Question: I am working on an App that has a page with a listview and a edittext box at top. As you type things into the edittext box it will filter what items are shown in the listview. The problem I am having is with the fast scroll icon that appears on the side of the slider.
The scroller go out the view when i type the letter "b for example.

I have added this lines (to refresh my list scroller) and it didn't work.
'''
_filterText = (EditText) findViewById(R.id.search_box);
_filterText.addTextChangedListener(new TextWatcher(){
public void afterTextChanged(Editable s) {
_listView.setFastScrollEnabled(false);
_listView.setFastScrollEnabled(true);
}
'''
i have also se this subject and follow it, and i guess it wasn't the same problem.
<URL>
Ok, here is all my class:
'''
public class StationsFragment extends GoogleAnalyticsFragment implements Observer{
private Boolean mDebug = true;
private ListView _listView;
@Override
public View onCreateView(LayoutInflater inflater, ViewGroup container, Bundle savedInstanceState) {
super.onCreateView( inflater, container, savedInstanceState );
activity = (FragmentsActivity) getActivity();
mStationsViewContainer = inflater.inflate(R.layout.stations_activity, null);
_listView = (ListView) mStationsViewContainer.findViewById( R.id.stations_listView );
activity.getWindow().setSoftInputMode(WindowManager.LayoutParams.SOFT_INPUT_STATE_ALWAYS_HIDDEN);
_stationsAdapter = new StationsAdapter();
_listView.setAdapter(_stationsAdapter);
_listView.setVerticalScrollBarEnabled(false);
_listView.setFastScrollEnabled(true);
_listView.setScrollingCacheEnabled(true);
registerForContextMenu(_listView);
_listView.setOnItemClickListener(new OnItemClickListener() {
@Override
public void onItemClick(AdapterView<?> parent, View view, int position, long id) {
}
});
_stationsList.addObserver(this);
_filterText = (EditText) mStationsViewContainer.findViewById( R.id.search_box );
TextWatcher filterTextWatcher = new TextWatcher() {
public void afterTextChanged(Editable s) {
_listView.setFastScrollEnabled(false);
_listView.setFastScrollEnabled(true);
}
public void beforeTextChanged(CharSequence s, int start, int count, int after) {
}
public void onTextChanged(CharSequence s, int start, int before, int count) {
_filterMode = _filterText.getText().length() > 0;
_stationsAdapter.getFilter().filter(s);
}
};
_filterText.addTextChangedListener(filterTextWatcher);
_stationsAdapter.getFilter().filter("");
}
return mStationsViewContainer;
}
class StationsAdapter extends BaseAdapter implements SectionIndexer, Filterable {
HashMap<String, Integer> _alphaIndexer;
public ArrayList<Station> _filtered = new ArrayList<Station>();
String[] _sections;
MyFilter _filter;
public StationsAdapter() {
super();
_filter = new MyFilter();
}
public void updateIndex() {
_alphaIndexer = new HashMap<String, Integer>();
for (int x = 0; x < _filtered.size(); x++) {
Station s = (Station) _filtered.get(x);
// get the first letter of the store
String ch = s.getTitle().substring(0, 1);
// convert to uppercase otherwise lowercase a -z will be sorted
// after upper A-Z
ch = ch.toUpperCase();
if (!_alphaIndexer.containsKey(ch)) {
if (_filterMode) {
_alphaIndexer.put(ch, x);
} else {
_alphaIndexer.put(ch, x + _favouriteManager.getFavourites().length);
}
}
}
Set<String> sectionLetters = _alphaIndexer.keySet();
ArrayList<String> sectionList = new ArrayList<String>(sectionLetters);
Collections.sort(sectionList);
if (!_filterMode && _favouriteManager.getFavourites().length > 0) {
sectionList.add(0, "");
}
_sections = new String[sectionList.size()];
sectionList.toArray(_sections);
if (!_filterMode && _favouriteManager.getFavourites().length > 0) {
_alphaIndexer.put("", 0);
}
}
public int getCount() {
if (_filterMode) {
if (mDebug) Log.i("StationFragment","filter size ="+_filtered.size());
return _filtered.size();
} else {
return _filtered.size() + _favouriteManager.getFavourites().length;
}
}
public Object getItem(int position) {
if (_filterMode) {
return _filtered.get(position);
} else {
if (position < _favouriteManager.getFavourites().length) {
return _favouriteManager.getFavourites()[position];
} else {
return _filtered.get(position - _favouriteManager.getFavourites().length);
}
}
}
public long getItemId(int position) {
return position;
}
public View getView(int position, View convertView, ViewGroup parent) {
if (mDebug) Log.i("ks3","getView called, position is " + position);
if (convertView == null) {
LayoutInflater inflater = (LayoutInflater) activity.getApplicationContext().getSystemService(Context.LAYOUT_INFLATER_SERVICE);
convertView = inflater.inflate(R.layout.stations_cell_custom, null);
}
if (!_filterMode) {
if (position < _favouriteManager.getFavourites().length) {
Favourite favourite = _favouriteManager.getFavourites()[position];
Station station = _stationsList.findStationById(favourite.getFavouriteId());
TextView details = ((TextView) convertView.findViewById(R.id.details));
if (_pushedFromRoutes || _pushedFromWidgetConfiguration) {
details.setVisibility(View.GONE);
} else {
details.setVisibility(View.VISIBLE);
}
TextView name = ((TextView) convertView.findViewById(R.id.name));
if (station != null) {
name.setText(station.getName());
//name.setTextColor(getResources().getColor(R.color.stations_list_favourite_text_color));
} else {
name.setText("");
}
details.setText(favourite.getUserSettings().formattedDateTime());
TextView header = ((TextView) convertView.findViewById(R.id.header_textview));
View headerBar = ((View) convertView.findViewById(R.id.header_bar));
if (position == 0) {
header.setVisibility(View.VISIBLE);
headerBar.setVisibility(View.VISIBLE);
header.setText(getString(R.string.star_favourites));
} else {
header.setVisibility(View.GONE);
headerBar.setVisibility(View.GONE);
header.setText(null);
}
} else {
Station station = _filtered.get(position - _favouriteManager.getFavourites().length);
TextView name = ((TextView) convertView.findViewById(R.id.name));
name.setText(station.getName());
name.setTextColor(getResources().getColor(R.color.stations_list_text_color));
((TextView) convertView.findViewById(R.id.details)).setVisibility(View.GONE);
TextView header = ((TextView) convertView.findViewById(R.id.header_textview));
View headerBar = ((View) convertView.findViewById(R.id.header_bar));
String firstLetter = station.getTitle().substring(0, 1);
/*if (position == _alphaIndexer.get(firstLetter)) {
TextView header = (TextView) activity.findViewById(R.id.header_textview);
header.setText(firstLetter);
}*/
if (position == _alphaIndexer.get(firstLetter)) {
header.setVisibility(View.VISIBLE);
headerBar.setVisibility(View.VISIBLE);
header.setText(firstLetter);
} else {
header.setVisibility(View.GONE);
headerBar.setVisibility(View.GONE);
header.setText(null);
}
}
} else {
Station station = _filtered.get(position);
TextView name = ((TextView) convertView.findViewById(R.id.name));
name.setText(station.getName());
name.setTextColor(getResources().getColor(R.color.stations_list_text_color));
((TextView) convertView.findViewById(R.id.details)).setVisibility(View.GONE);
TextView header = ((TextView) convertView.findViewById(R.id.header_textview));
View headerBar = ((View) convertView.findViewById(R.id.header_bar));
String firstLetter = station.getTitle().substring(0, 1);
if (position == _alphaIndexer.get(firstLetter)) {
header.setVisibility(View.VISIBLE);
headerBar.setVisibility(View.VISIBLE);
header.setText(firstLetter);
} else {
header.setVisibility(View.GONE);
headerBar.setVisibility(View.GONE);
header.setText(null);
}
}
return convertView;
}
public int getPositionForSection(int section) {
return _alphaIndexer.get(_sections[section]);
}
public int getSectionForPosition(int position) {
return 0;
}
public Object[] getSections() {
return _sections;
}
@Override
public Filter getFilter() {
return _filter;
}
class MyFilter extends Filter {
@Override
public CharSequence convertResultToString(Object resultValue) {
if (resultValue != null) {
Station station = (Station) resultValue;
if (station != null) {
return station.getTitle();
}
}
return null;
}
@Override
protected FilterResults performFiltering(CharSequence constraint) {
String pattern = constraint.toString().toLowerCase();
FilterResults result = new FilterResults();
ArrayList<Station> filt = new ArrayList<Station>();
if (_pushedFromRoutes || _pushedFromWidgetConfiguration) {
synchronized (_stationsList.stations()) {
for (int i = 0, l = _stationsList.stations().length; i < l; i++) {
Station s = _stationsList.stations()[i];
if (pattern == null || pattern.length() == 0 || s.match(pattern))
filt.add(s);
}
result.count = filt.size();
result.values = filt;
}
} else {
synchronized (_stationsList.belgianStations()) {
for (int i = 0, l = _stationsList.belgianStations().length; i < l; i++) {
Station s = _stationsList.belgianStations()[i];
if (pattern == null || pattern.length() == 0 || s.match(pattern))
filt.add(s);
}
result.count = filt.size();
result.values = filt;
}
}
return result;
}
@SuppressWarnings("unchecked")
@Override
protected void publishResults(CharSequence constraint, FilterResults results) {
_filtered = (ArrayList<Station>) results.values;
updateIndex();
_listView.setFastScrollEnabled(false);
notifyDataSetChanged();
_listView.setFastScrollEnabled(true);
if (mDebug) Log.i("StationFragment","list count ="+_listView.getCount());
if (_filterMode && _filtered.size() == 0) {
_listView.setVisibility(View.GONE);
_noResultsTextView.setVisibility(View.VISIBLE);
} else {
_listView.setVisibility(View.VISIBLE);
_noResultsTextView.setVisibility(View.GONE);
}
}
}
}
}
'''
You see that i have to generate a complex list, i think that the problem may come from this, maybe scroller can get the max and the min? i really don't get it?
I tried my code in an activity (i thunked that maybe problem comes from fragment) and when i test it , it still don't work in my tablet Samsung Galaxy. i tried it in a Nexus S and it worked. The problem i must use this code in a fragment and it must work in the tablet especially GalaxyTab.
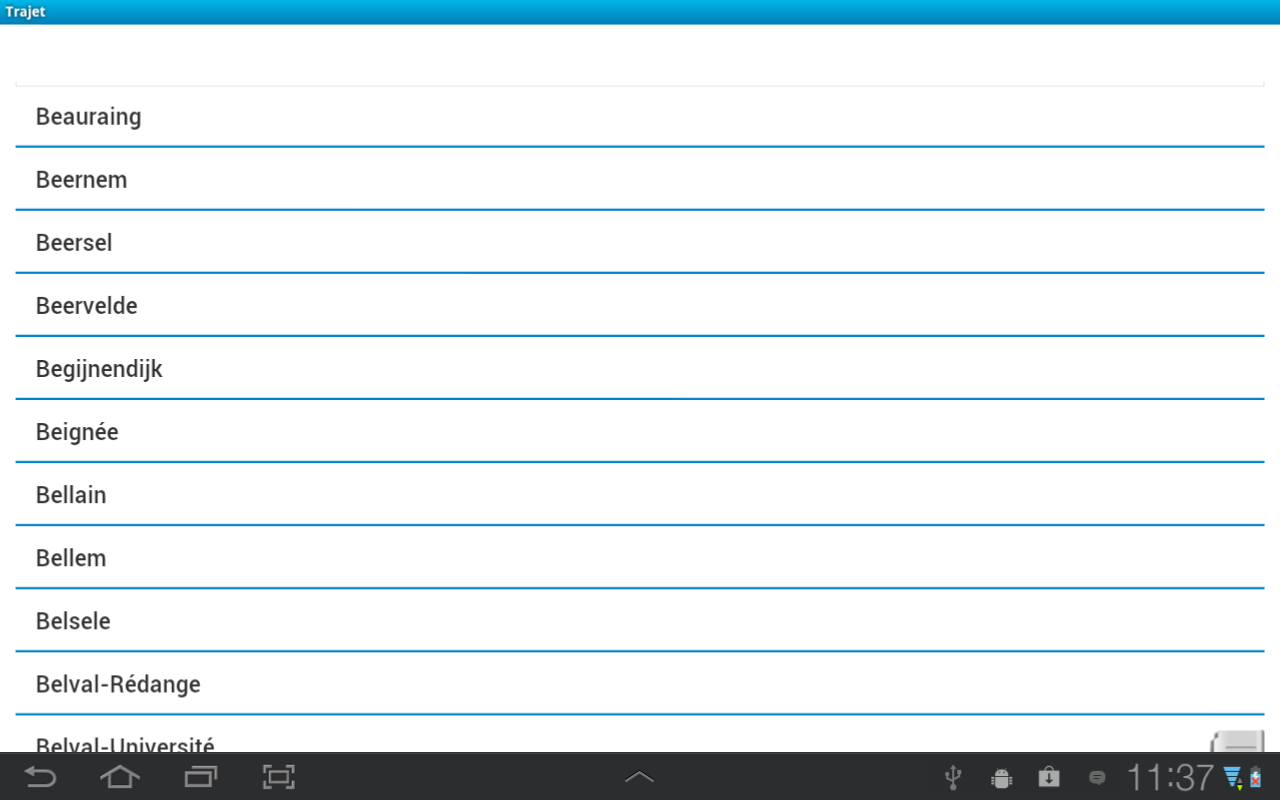
Answer: From what I can tell, the issue is that your 'SectionIndexer' implementation is unbalanced. Currently you have:
'''
public int getPositionForSection(int section) {
return _alphaIndexer.get(_sections[section]);
}
public int getSectionForPosition(int position) {
return 0;
}
public Object[] getSections() {
return _sections;
}
'''
There is a workable implementation telling the list how to determine the position of where a given section begins in 'getPositionForSection()', but nothing about how to determine which section a given position is located in 'getSectionForPosition()'.
When I run a simplified example (on my GTab 10.1 with Android 3.1) using this indexer code I can easily get the scroller handle to go completely off-screen so a user can't get it at all without scrolling all the way to the top of the list. The way to fix this is to balance the indexer by implementing the other method properly:
'''
public int getPositionForSection(int section) {
return _alphaIndexer.get(_sections[section]);
}
public int getSectionForPosition(int position) {
//Iterate over the sections to find the closest index
//that is not greater than the position
int closestIndex = 0;
int latestDelta = Integer.MAX_VALUE;
for(int i=0; i < _sections.length; i++) {
int current = _alphaIndexer.get(_sections[i]);
if(current == position) {
//If position matches an index, return it immediately
return i;
} else if(current < position) {
//Check if this is closer than the last index we inspected
int delta = position - current;
if(delta < latestDelta) {
closestIndex = i;
latestDelta = delta;
}
}
}
return closestIndex;
}
public Object[] getSections() {
return _sections;
}
'''
In my example anyway, fixing the 'SectionIndexer' to be more balanced eliminates the issue and the scroll handle never goes below the view. This example code may not work copy/paste for your data source, but it should give you an idea of how to put it into your code.
HTH